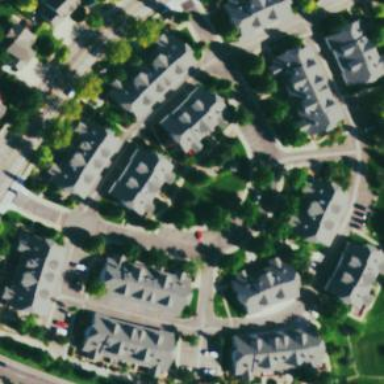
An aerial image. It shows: Charming neighbourhood.